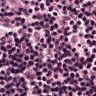
Metastatic tissue present: no